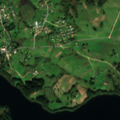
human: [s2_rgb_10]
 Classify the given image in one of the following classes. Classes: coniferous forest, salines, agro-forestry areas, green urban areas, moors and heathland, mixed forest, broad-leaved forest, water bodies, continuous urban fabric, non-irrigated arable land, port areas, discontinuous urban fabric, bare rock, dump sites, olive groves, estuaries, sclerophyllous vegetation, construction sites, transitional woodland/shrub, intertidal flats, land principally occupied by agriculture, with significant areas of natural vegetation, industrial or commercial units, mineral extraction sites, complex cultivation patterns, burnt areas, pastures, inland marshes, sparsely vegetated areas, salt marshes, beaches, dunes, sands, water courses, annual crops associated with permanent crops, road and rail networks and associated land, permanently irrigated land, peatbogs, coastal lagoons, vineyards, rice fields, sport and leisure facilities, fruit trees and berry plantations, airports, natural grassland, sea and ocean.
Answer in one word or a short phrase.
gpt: discontinuous urban fabric, complex cultivation patterns, land principally occupied by agriculture, with significant areas of natural vegetation, mixed forest, transitional woodland/shrub, water bodies